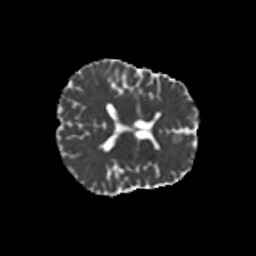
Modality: MD
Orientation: axial
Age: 46
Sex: female
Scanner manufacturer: siemens
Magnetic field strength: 3 T
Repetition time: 8.6 s
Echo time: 0.095 s